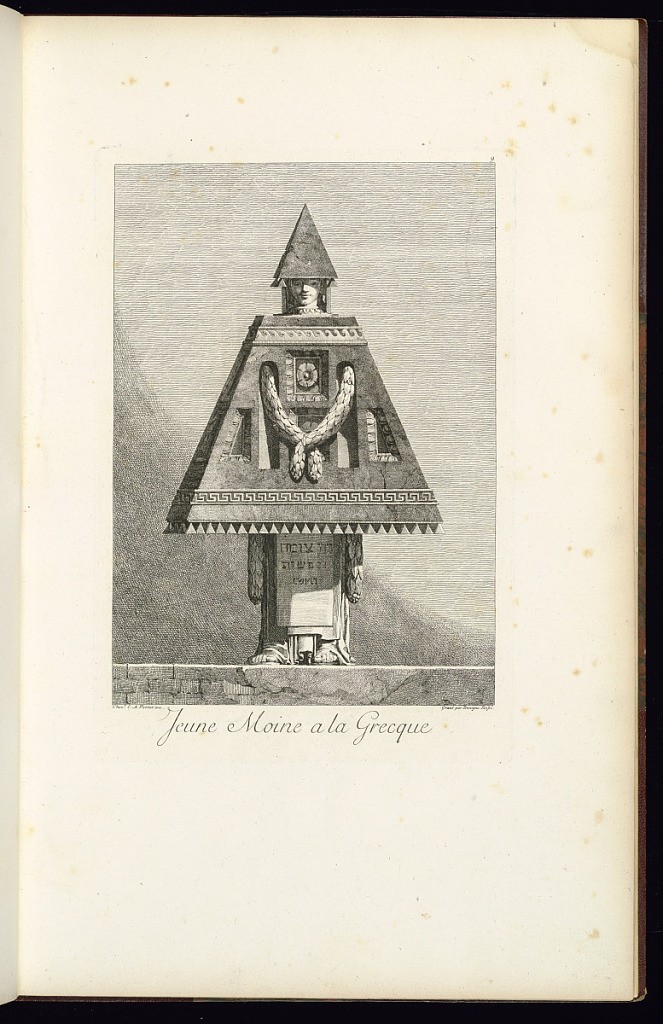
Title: Jeune Moine a la Grecque
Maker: Ennemond Alexandre Petitot, French, 1727 – 1801
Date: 1771
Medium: Etching on paper
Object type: Print
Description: Print titled ‘Jeune Moine a la Grecque', from a series of 10 plates featuring fanciful costumes inspired by Ancient Greek and Roman ornament and architectural motifs. A male figure wears a costume and headdress in the shape of a pyramid, featuring wave, gadroon, rosette and Greek key motifs and friezes. His arms are in the form of laurel leaf garlands. Below his knees, there is a plaque or textile with Hebrew script. The plate is titled, signed and numbered.